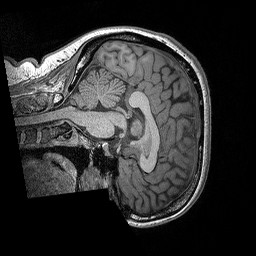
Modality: T1w
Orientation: sagittal
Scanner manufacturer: siemens
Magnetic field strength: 3 T
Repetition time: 2.3 s
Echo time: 0.00298 s